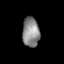
Tissue: lung
Cell type: Endothelial cells
Senescence score: 0.2138
Nuclear area (px): 491
Mean DAPI intensity: 137.118